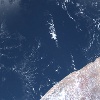
Label: water